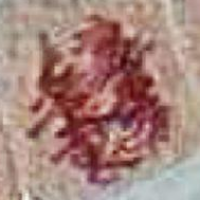
Label: anaphase